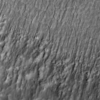
Label: not_dusty